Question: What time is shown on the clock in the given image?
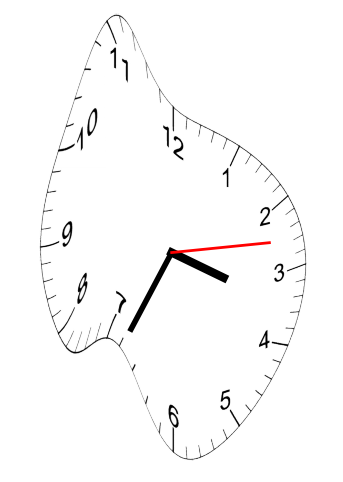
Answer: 03:34:13